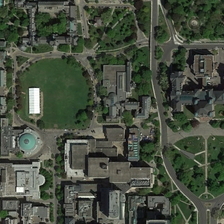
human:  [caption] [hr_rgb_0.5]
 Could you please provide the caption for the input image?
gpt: many buildings and green trees are in a school .

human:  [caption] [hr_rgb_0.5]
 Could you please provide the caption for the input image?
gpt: many buildings and green trees are in a school .

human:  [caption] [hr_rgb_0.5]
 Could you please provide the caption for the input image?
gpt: many buildings and green trees are in a school .

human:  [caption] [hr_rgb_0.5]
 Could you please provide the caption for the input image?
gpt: many buildings and green trees are in a school .

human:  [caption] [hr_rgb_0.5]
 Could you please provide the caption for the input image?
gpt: many buildings and green trees are in a school .